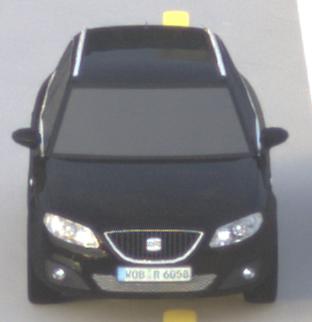
Make: SEAT
Model: Exeo ST 1.6
Detailed model: Exeo (3R) ST
Model produced from: 2010/05
Model produced until: 2010/08
Doors: 5
Color: black
Road condition: dry road
Daytime: sunrise or sunset
Contrast: low contrast